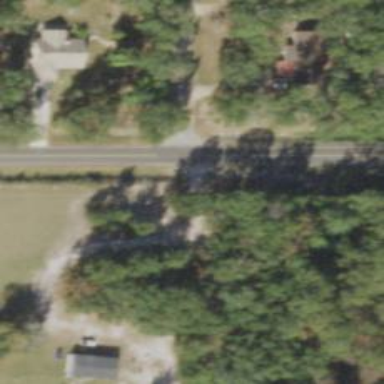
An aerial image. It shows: Residential road.